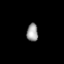
Tissue: lung
Cell type: Epithelial cells
Senescence score: 0.2131
Nuclear area (px): 200
Mean DAPI intensity: 154.28